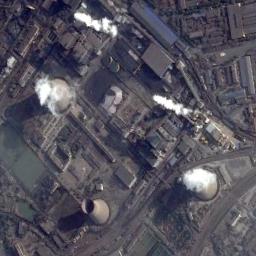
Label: thermal_power_station